Question: What is the result of this measurement?
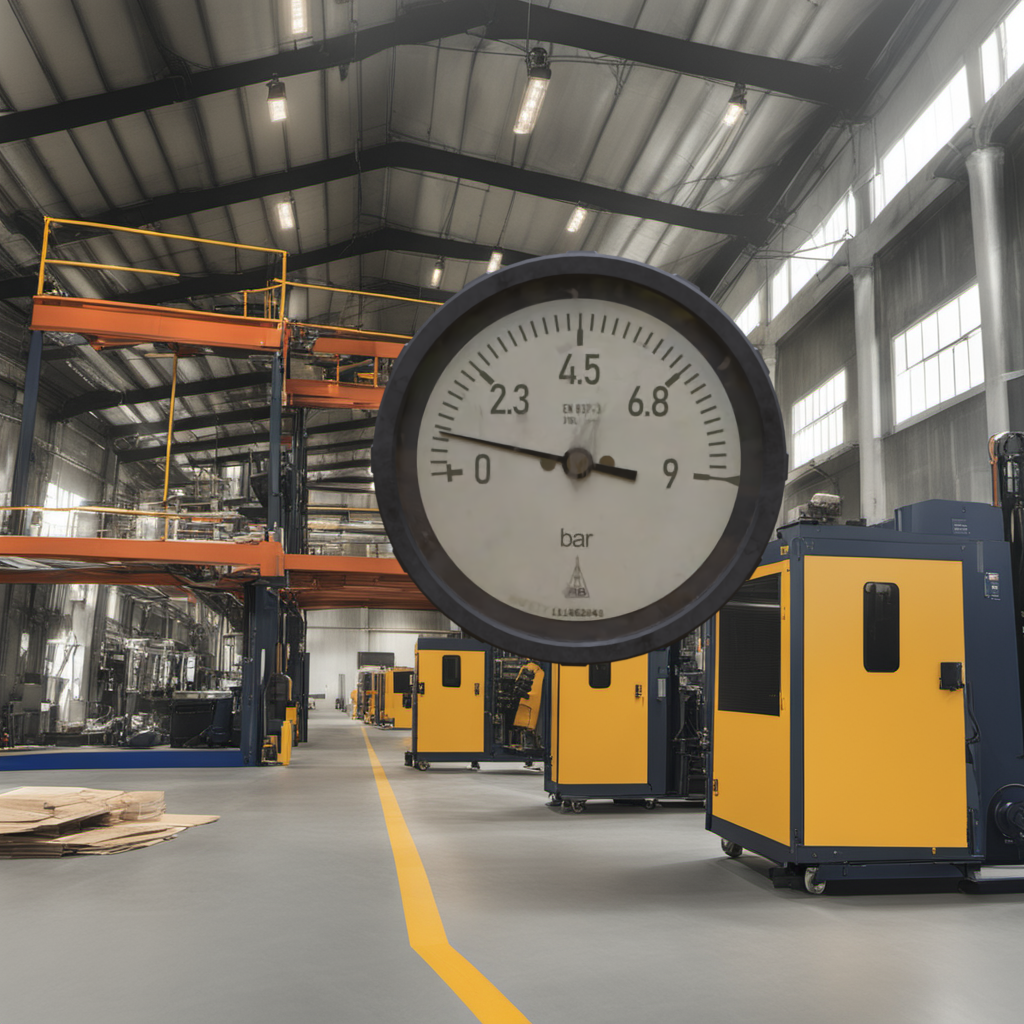
Answer: The result is 0.92
Question: What is the range of the measurement shown in the image?
Answer: The range is from 0 to 9
Question: What is the minimum and maximum value of the measurement shown in the image?
Answer: The minimum value is 0 and the maximum value is 9